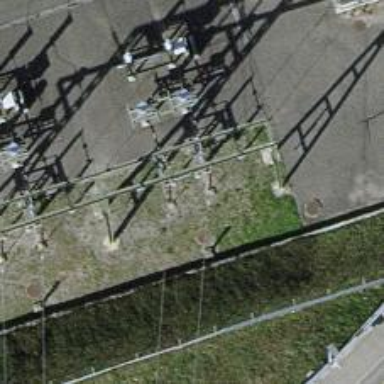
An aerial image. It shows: Power line in the image.